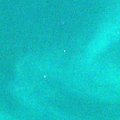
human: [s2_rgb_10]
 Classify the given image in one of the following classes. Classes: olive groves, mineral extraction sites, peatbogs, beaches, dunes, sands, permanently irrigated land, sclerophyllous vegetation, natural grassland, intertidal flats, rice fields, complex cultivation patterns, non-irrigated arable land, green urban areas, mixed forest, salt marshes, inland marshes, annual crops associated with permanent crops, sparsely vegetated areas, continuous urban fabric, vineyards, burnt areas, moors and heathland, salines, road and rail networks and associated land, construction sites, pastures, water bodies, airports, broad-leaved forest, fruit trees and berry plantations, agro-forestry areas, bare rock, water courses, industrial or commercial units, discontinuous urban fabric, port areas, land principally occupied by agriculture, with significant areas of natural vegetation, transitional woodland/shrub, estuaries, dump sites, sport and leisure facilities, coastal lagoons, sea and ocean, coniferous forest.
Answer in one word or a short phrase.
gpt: water bodies